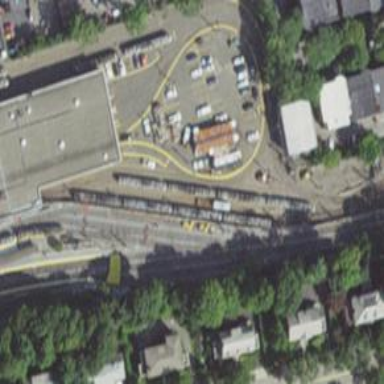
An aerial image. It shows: Railway crossing.